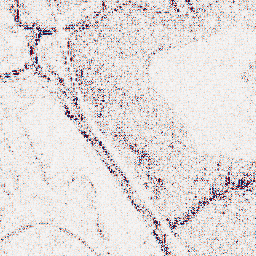
Category: wavelet
Decomposition family: wavelet_reverse_biorthogonal
Decomposition parameters: wavelet: rbio2.4
level: 1
Upsampling method: quadratic
Upsampling parameters: scale: 2
Upsampling scale: 2